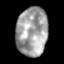
Tissue: skin
Cell type: Epithelial cells
Senescence score: 0.2783
Nuclear area (px): 1500
Mean DAPI intensity: 160.005